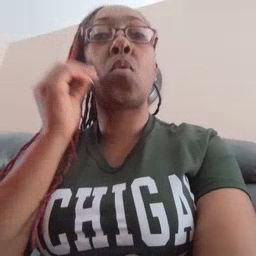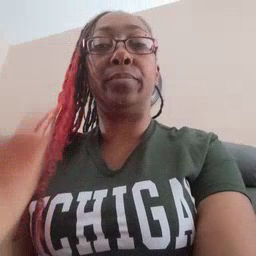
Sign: home